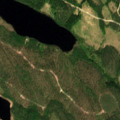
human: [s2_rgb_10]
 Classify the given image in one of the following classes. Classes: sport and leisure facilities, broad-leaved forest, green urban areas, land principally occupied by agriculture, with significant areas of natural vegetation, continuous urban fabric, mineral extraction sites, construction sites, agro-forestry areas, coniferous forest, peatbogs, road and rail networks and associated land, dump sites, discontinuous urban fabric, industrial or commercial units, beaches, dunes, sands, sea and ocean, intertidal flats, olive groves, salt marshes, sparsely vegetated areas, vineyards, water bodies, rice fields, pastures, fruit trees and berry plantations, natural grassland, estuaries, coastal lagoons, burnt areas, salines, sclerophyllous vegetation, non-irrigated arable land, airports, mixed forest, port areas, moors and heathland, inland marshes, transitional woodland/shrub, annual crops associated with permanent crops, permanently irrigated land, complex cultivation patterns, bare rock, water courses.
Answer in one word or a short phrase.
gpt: coniferous forest, mixed forest, transitional woodland/shrub, water bodies